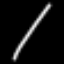
Label: line